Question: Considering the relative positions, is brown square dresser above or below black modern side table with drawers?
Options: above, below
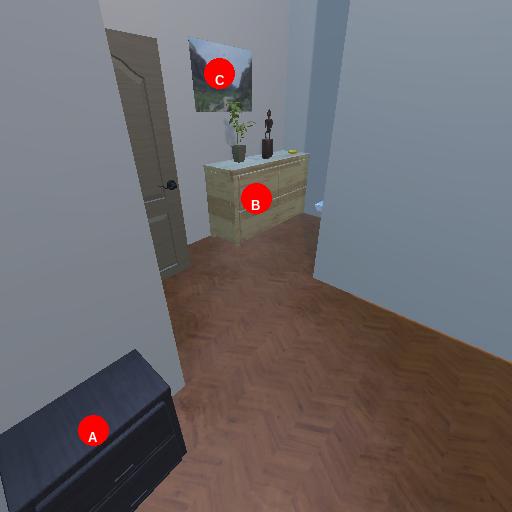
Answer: above